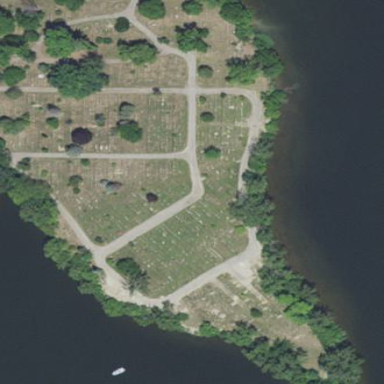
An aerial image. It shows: Cemetery.